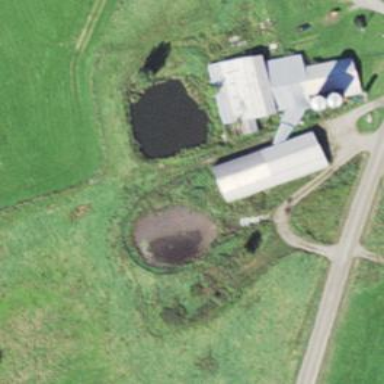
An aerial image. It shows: Farm auxiliary building.